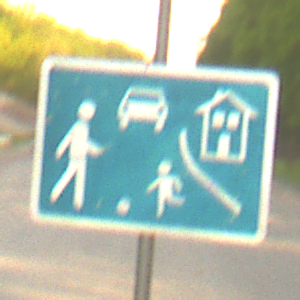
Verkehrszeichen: BeginnVerkehrsberuhigterBereich
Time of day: SunriseSunset
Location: Outdoor (RoadRail)
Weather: Clear
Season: NotSpecified
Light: Natural